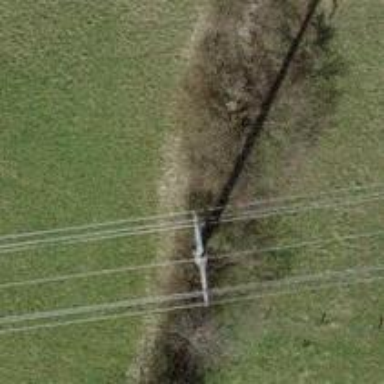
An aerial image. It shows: Concrete power pole.